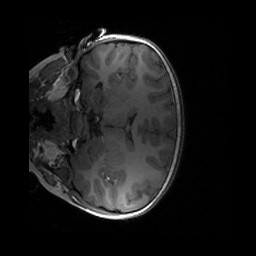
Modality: T1w
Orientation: coronal
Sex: female
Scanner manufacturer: siemens
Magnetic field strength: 3 T
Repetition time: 1.9 s
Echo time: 0.00243 s